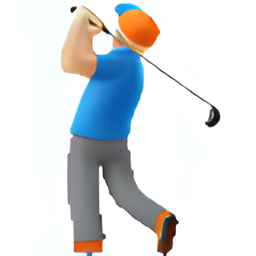
Name: golfer
Emoji: 🏌🏼
Group: People & Body
Sub-group: person-sport